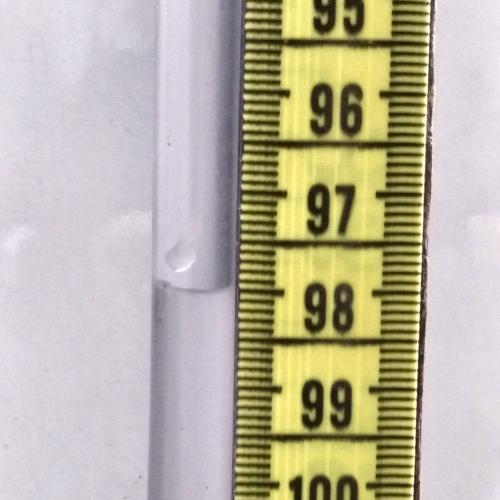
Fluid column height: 98.0 cm